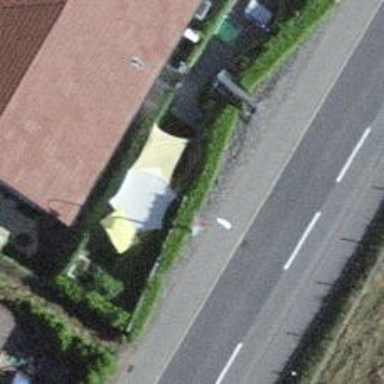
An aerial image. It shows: Hedge acting as barrier.